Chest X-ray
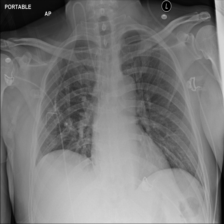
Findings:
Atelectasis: negative
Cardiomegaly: negative
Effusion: negative
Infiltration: negative
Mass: negative
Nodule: negative
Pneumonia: negative
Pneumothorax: negative
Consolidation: negative
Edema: negative
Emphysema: negative
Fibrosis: negative
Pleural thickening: negative
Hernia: negative